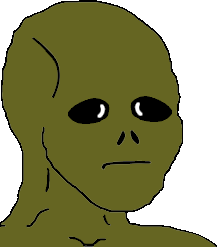
Label: 5_Alien